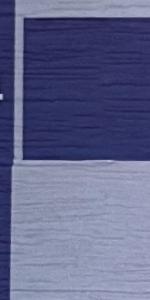
Label: Empty